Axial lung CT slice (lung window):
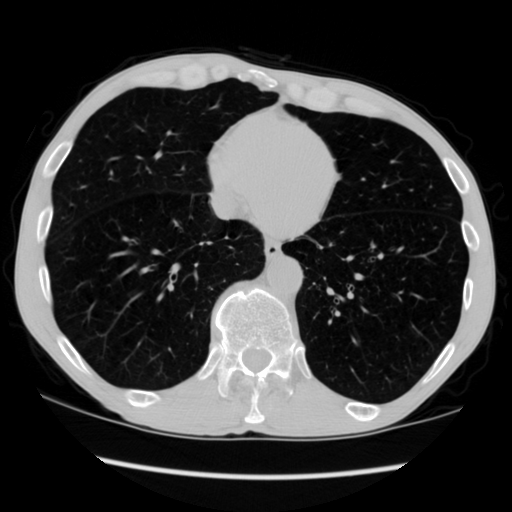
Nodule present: no